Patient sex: M
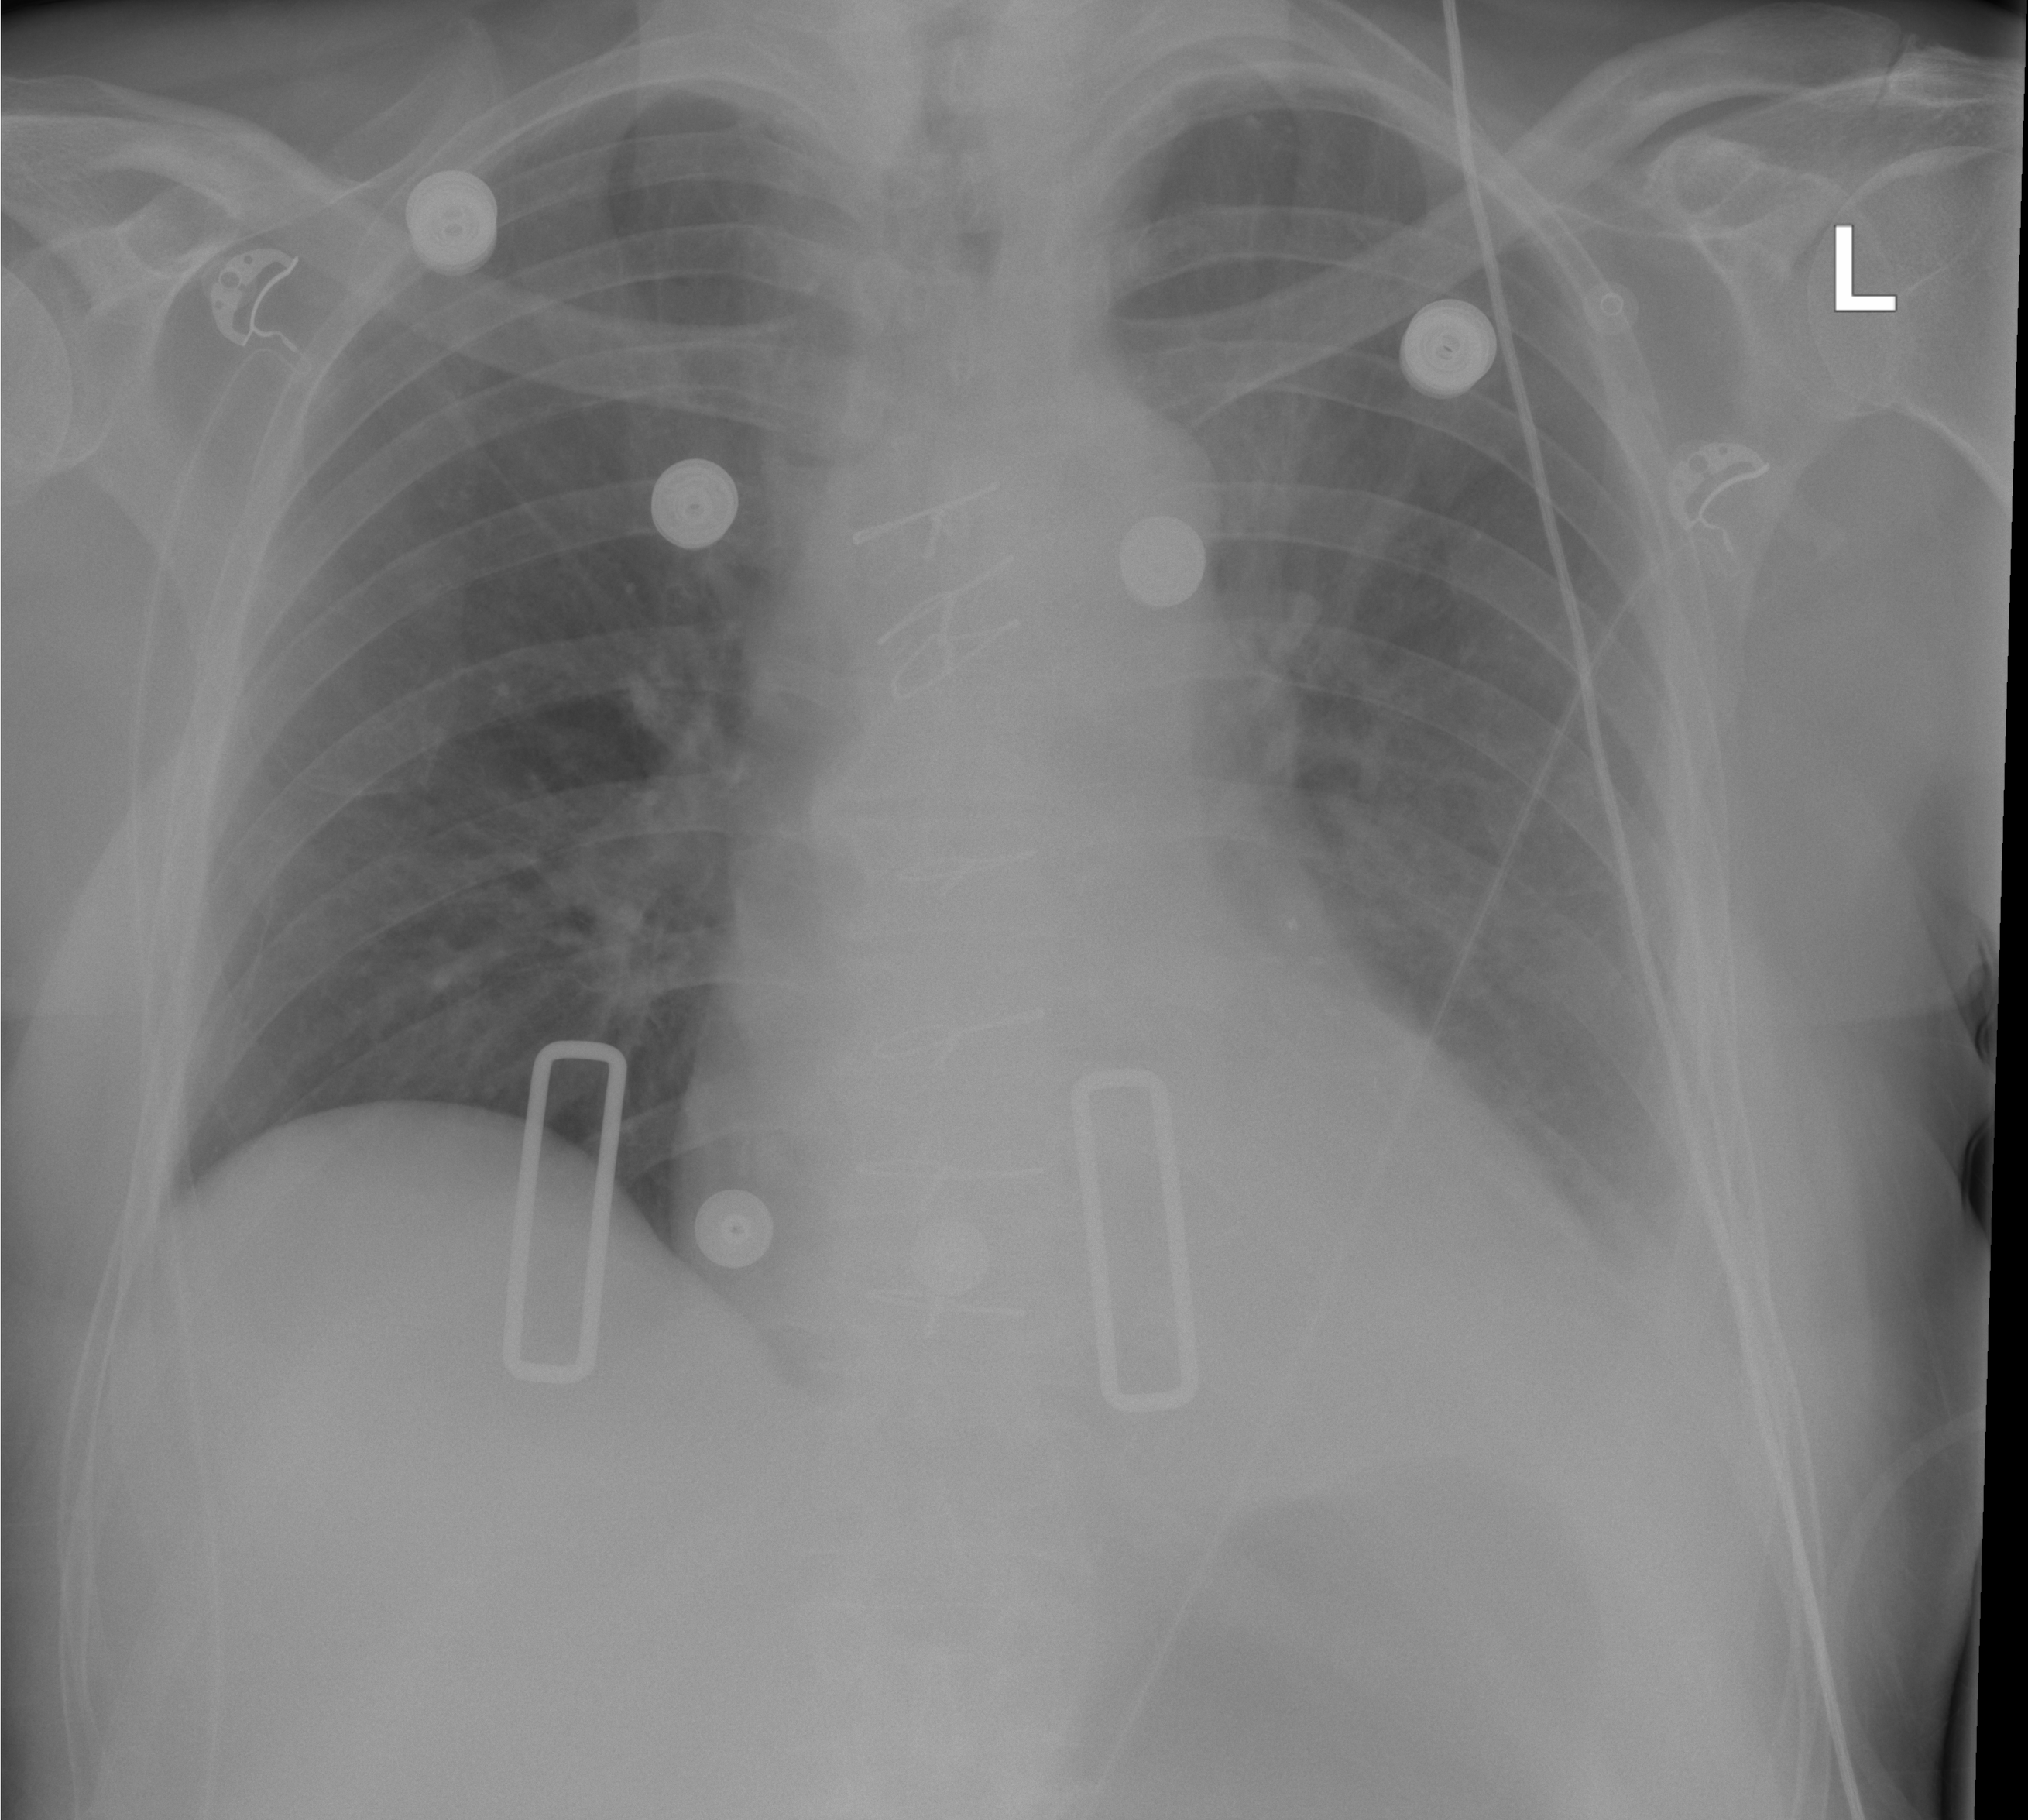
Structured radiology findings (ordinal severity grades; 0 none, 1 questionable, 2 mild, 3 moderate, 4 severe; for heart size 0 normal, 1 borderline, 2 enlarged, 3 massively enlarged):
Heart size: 0
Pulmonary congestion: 0
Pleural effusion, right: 0
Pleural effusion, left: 2
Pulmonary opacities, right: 0
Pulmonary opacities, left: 0
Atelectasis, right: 0
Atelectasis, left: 2